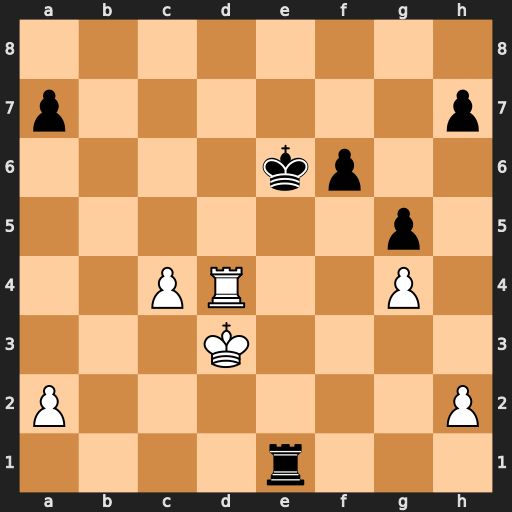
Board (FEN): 8/p6p/4kp2/6p1/2PR2P1/3K4/P6P/4r3
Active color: w
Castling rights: -
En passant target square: -
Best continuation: Re4+ Rxe4 Kxe4